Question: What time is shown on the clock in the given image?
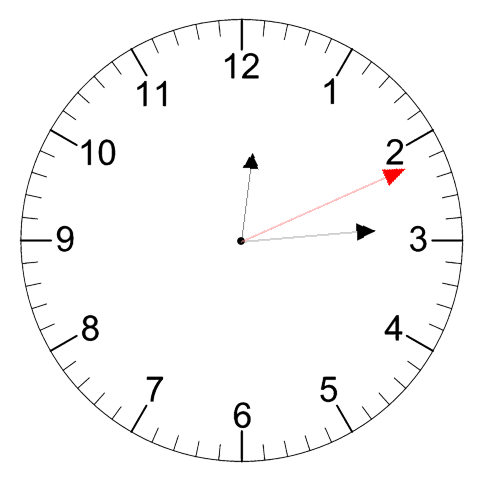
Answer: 12:14:11